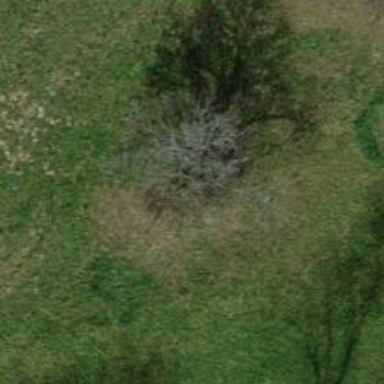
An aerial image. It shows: Evergreen tree with needle-leaved leaves.